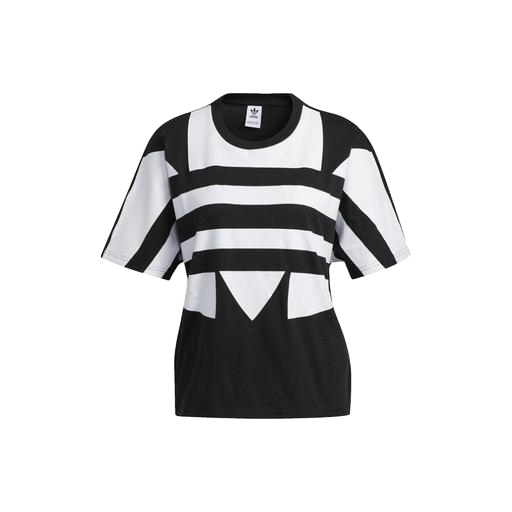
graphic tee, mid t-shirt, graphic short-sleeve tee, white background